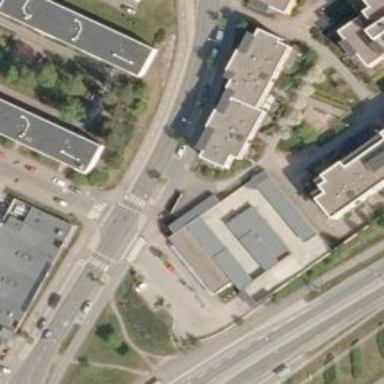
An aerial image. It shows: Uncontrolled road crossing.